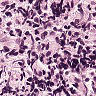
Metastatic tissue present: no